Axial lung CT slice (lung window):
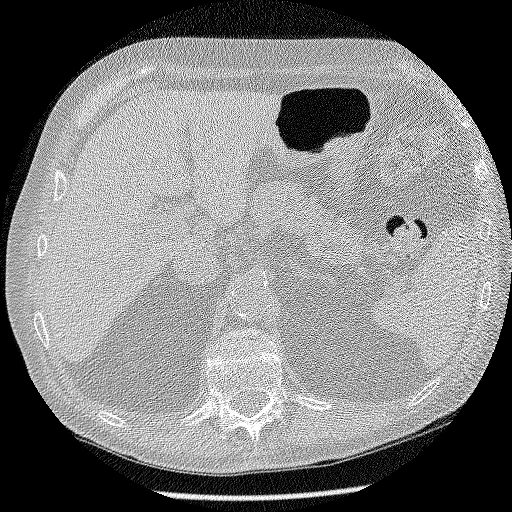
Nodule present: no